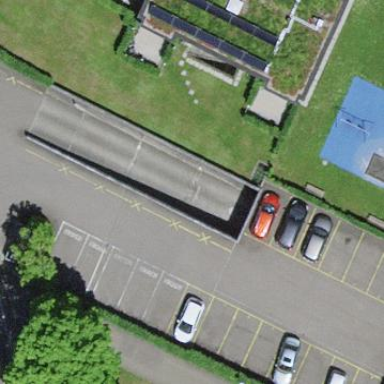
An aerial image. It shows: Parking area with surface.